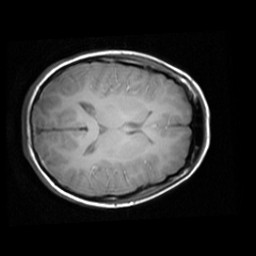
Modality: T1w
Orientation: axial